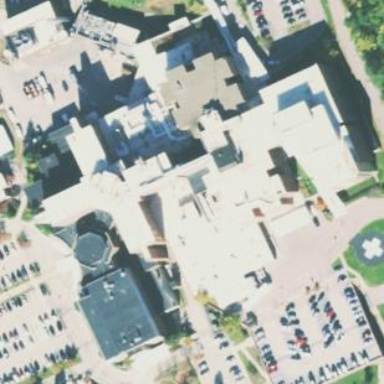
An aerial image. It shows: Hospital building.